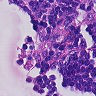
Metastatic tissue present: no